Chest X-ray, PA view. Patient: 48 years old, sex M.
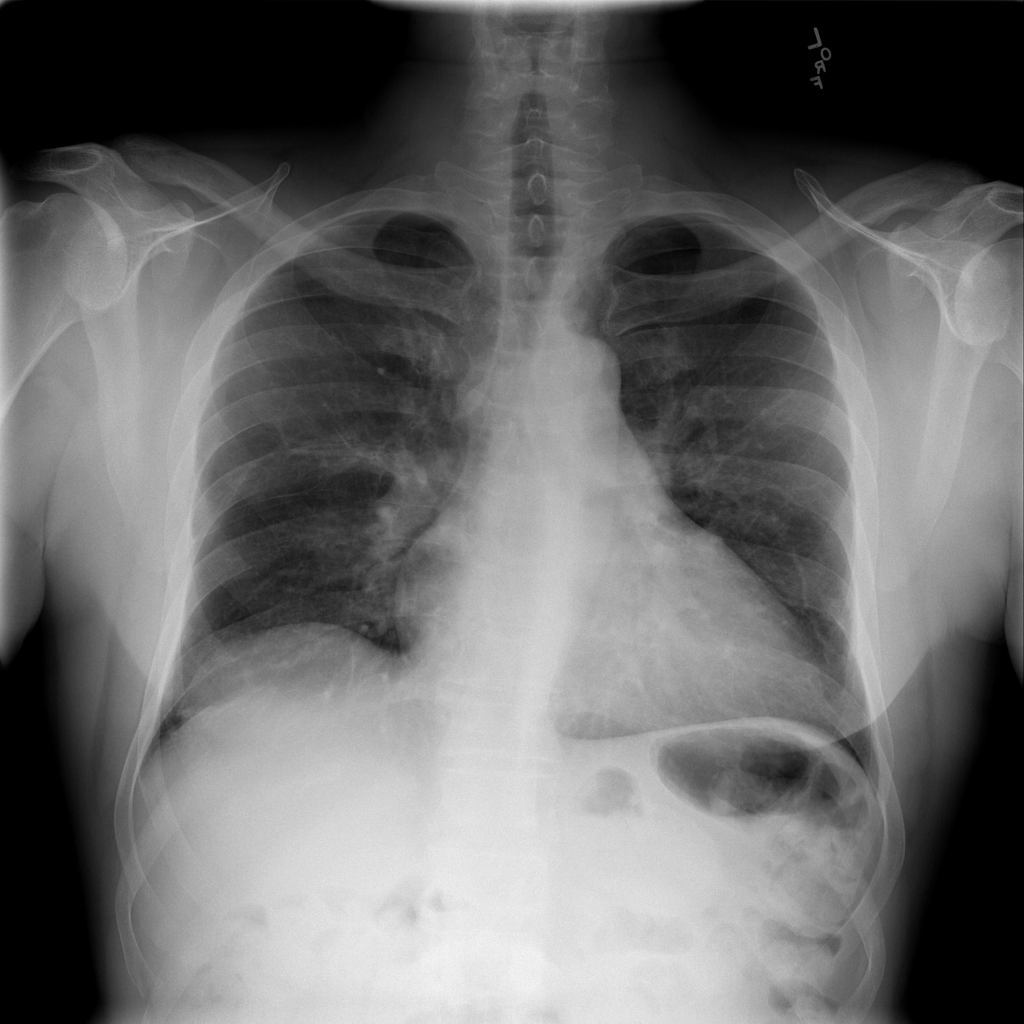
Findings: No Finding